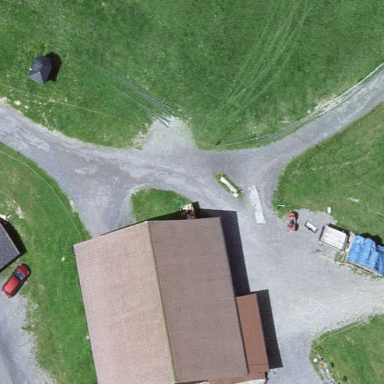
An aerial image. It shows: Farm building.